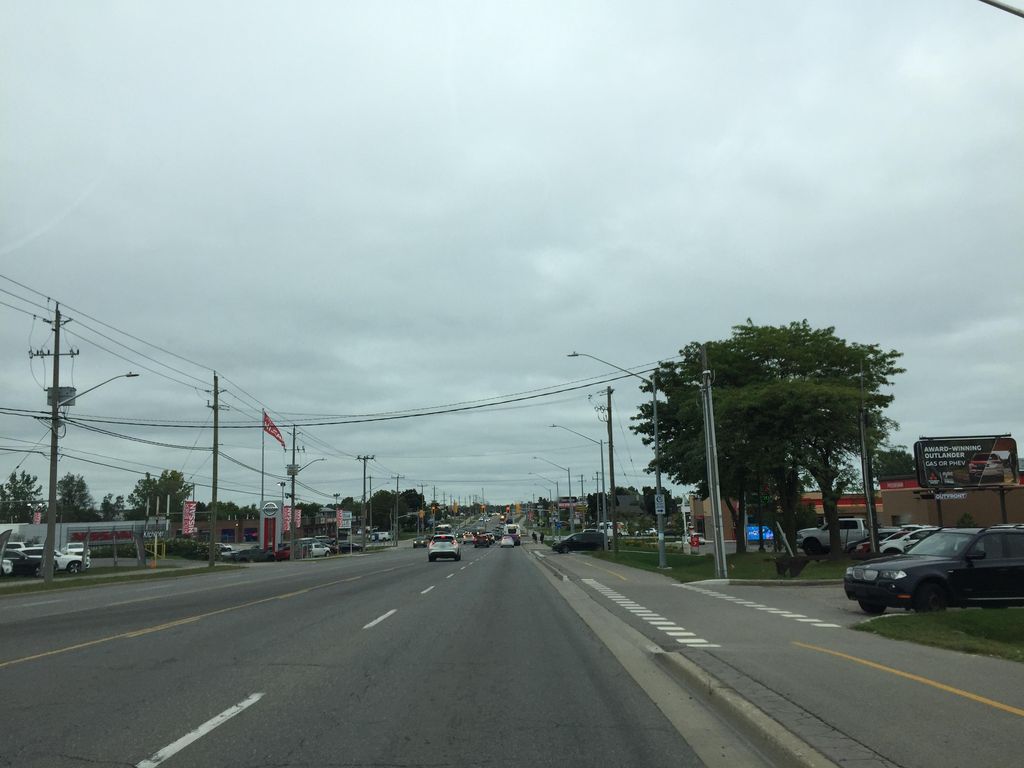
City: kitchener-waterloo